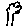
Label: tree